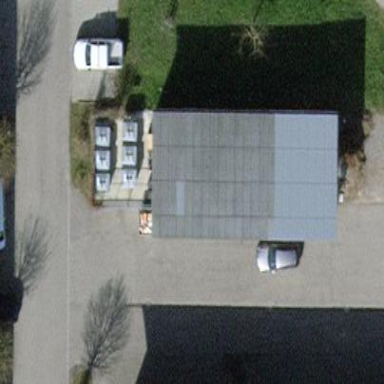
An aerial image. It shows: Service building.